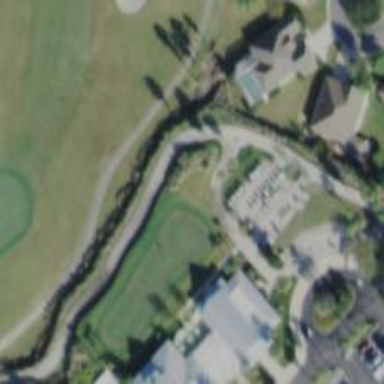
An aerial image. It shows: Path for golf carts.